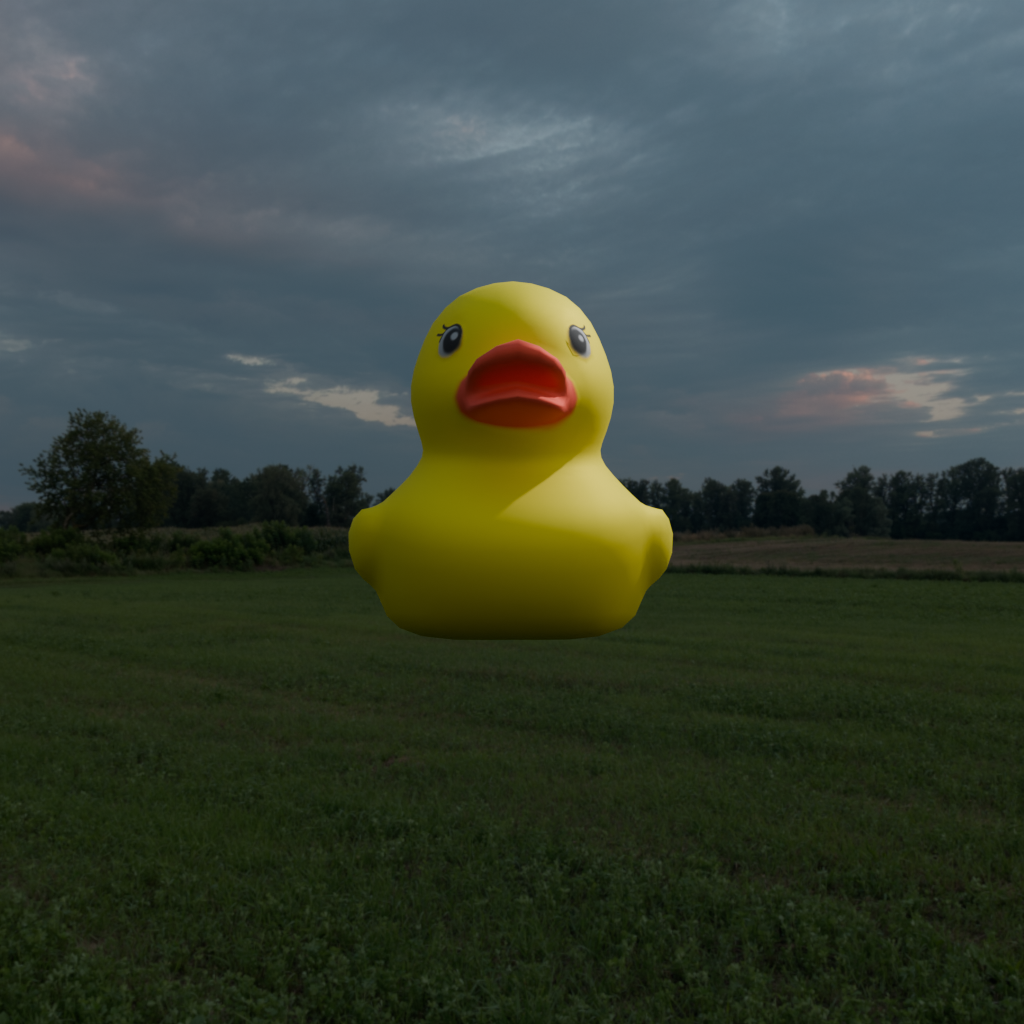
an image of a yellow rubber duck seen from <front> in a green field under a cloudy sky at sunset.